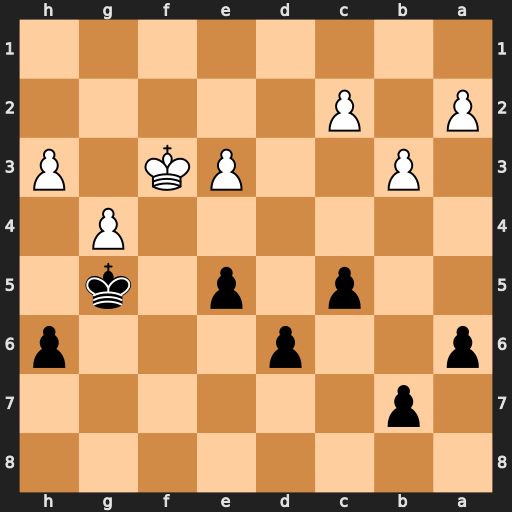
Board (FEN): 8/1p6/p2p3p/2p1p1k1/6P1/1P2PK1P/P1P5/8
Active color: b
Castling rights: -
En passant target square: -
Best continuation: Kh4 Kg2 d5